Question: I am using Firebase realtime database and was trying to store a list of "Animales" for a user.
Database structure:

What I want to achieve is that for example: for the user with "Uuid" 11111 a list with the animals that he is publishing appears. I mean:
'''
Fireabase-root
|
--- 11111
|
--- animal1
|
--- descripcion: "algo"
|
--- edad: "algo"
|
--- nombre: "algo"
|
--- raza: "algo"
--- animal2
...
--- animal3
...
'''
I wanted to know what is the best way to do this. I thought that the child "animal1" is a key and for each animal that is generated a different key is added, but I don't know if this is the best way to solve it. I tried to try with the push method that I saw that generates a key, but I don't know how to use it. I leave what I was testing.
'''
DatabaseReference nombre = FirebaseDatabase.getInstance().getReference().child("Users").child("Animales").child(userId).push().child("nombre");
nombre.setValue("Leon");
'''
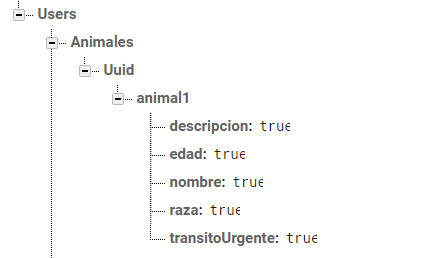
Answer: If the number of Animals you have compared to the number of users is smaller, then what you can do is, under the root-node, form a node called 'Animals', and whenever a new animal is created you add it there.
Again under the root-node form a child-node called 'users', and inside that you add 'user1','user2', etc...
Now each time a user is associated with an animal you create a new child-node under that user and add just the name of the animal from the 'Animals' node. When you need to access the properties of those animals just refer to their information from 'Animals'.
This makes the tree way shorter, and I think it is a more elegant way of doing it, instead of creating the same animal repeatedly for different users.